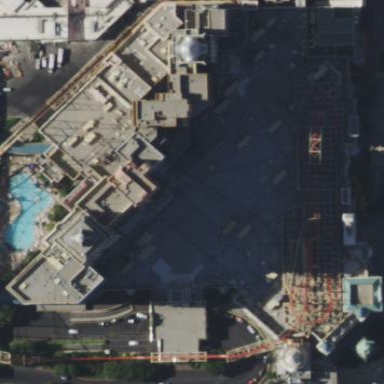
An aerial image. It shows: Hotel with casino inside.